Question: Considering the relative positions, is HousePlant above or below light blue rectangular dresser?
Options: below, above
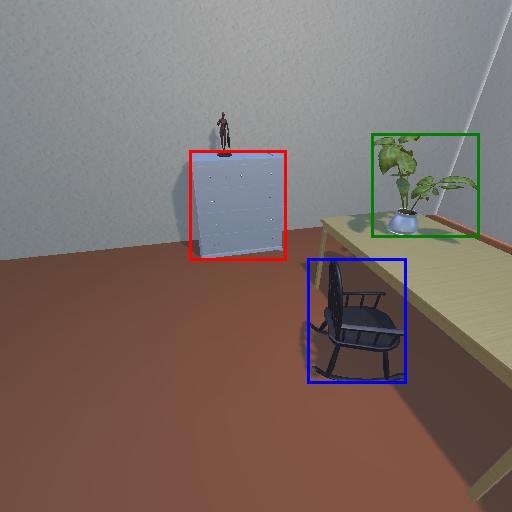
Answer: below